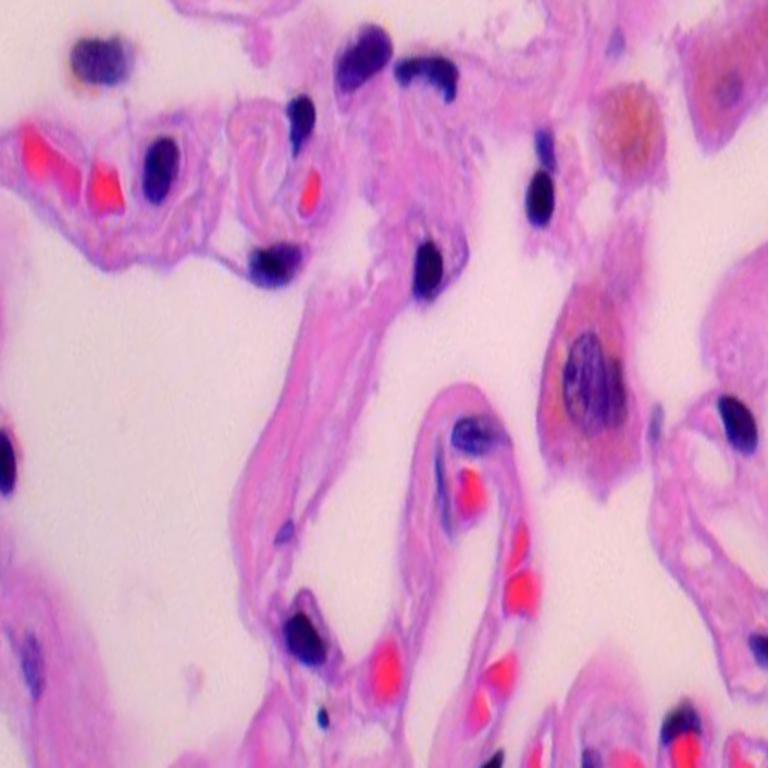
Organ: lung
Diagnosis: benign